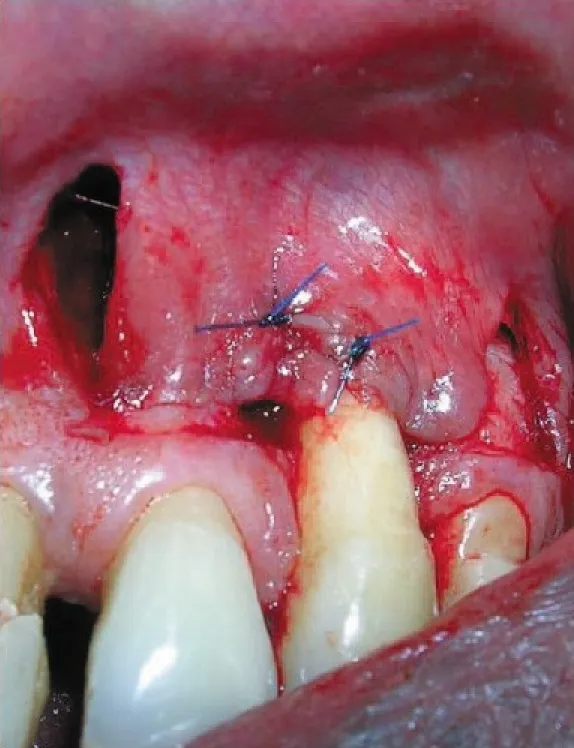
Double pedicle flap sutured.
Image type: pathology (fish)